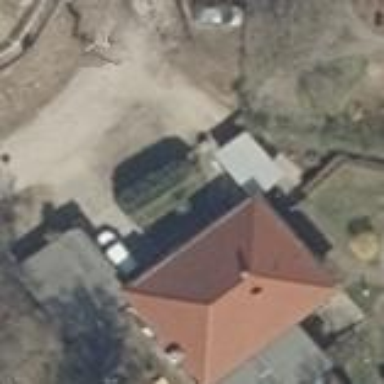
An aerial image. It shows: Hipped roof house.